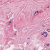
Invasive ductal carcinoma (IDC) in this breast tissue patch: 1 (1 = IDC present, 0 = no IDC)